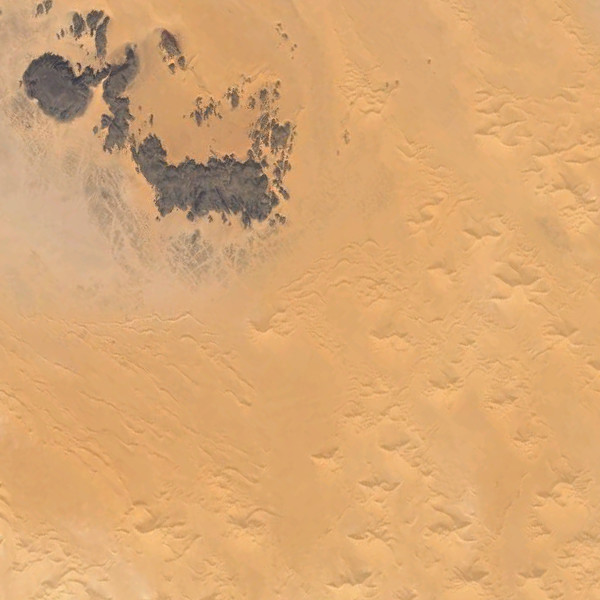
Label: Desert